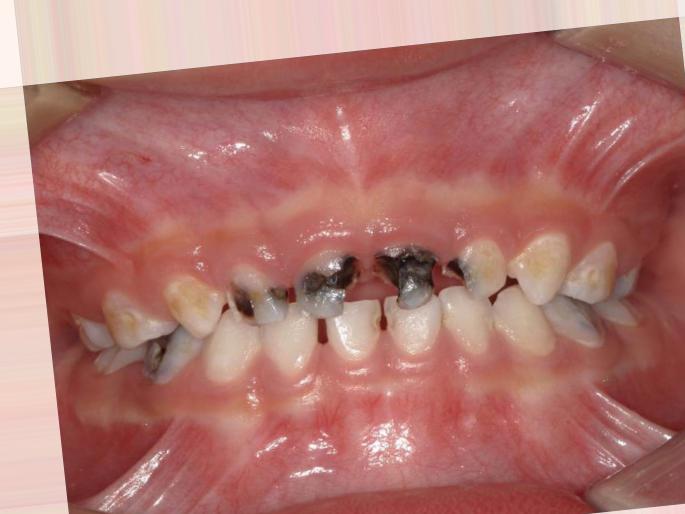
Condition: Caries